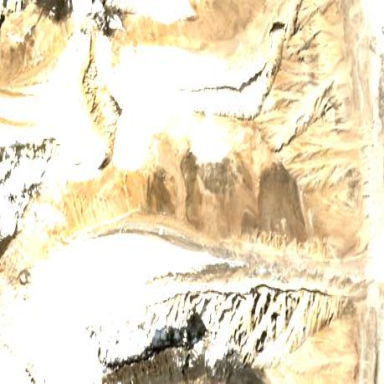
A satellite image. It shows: Stunning view of glacier.